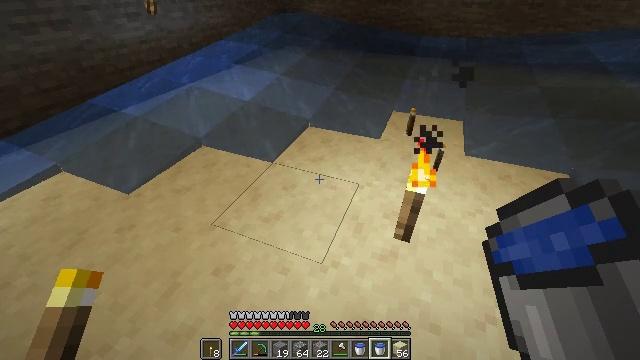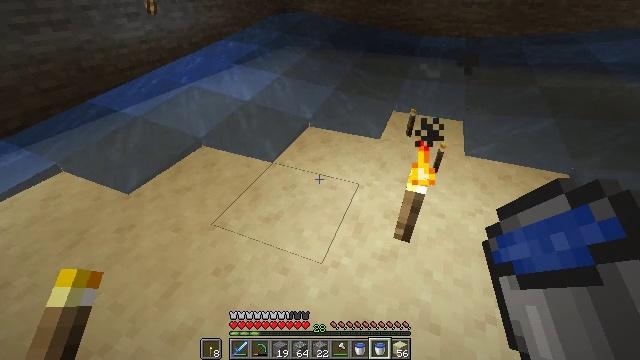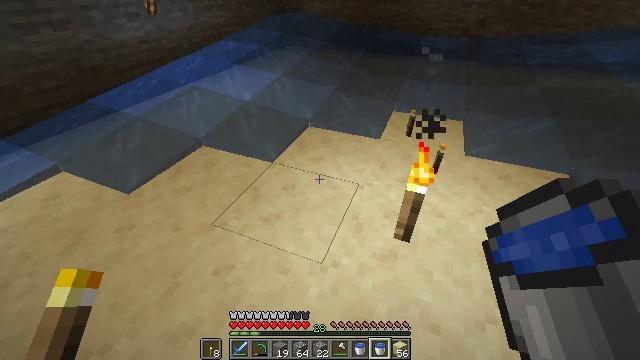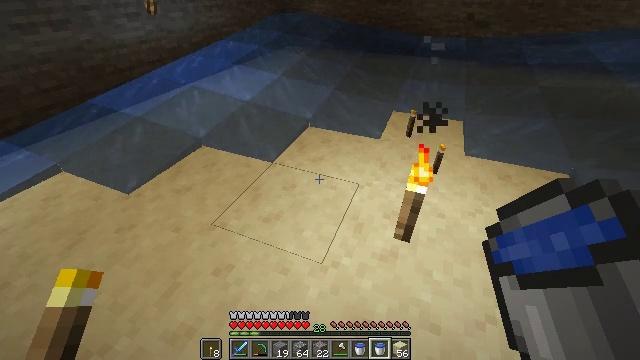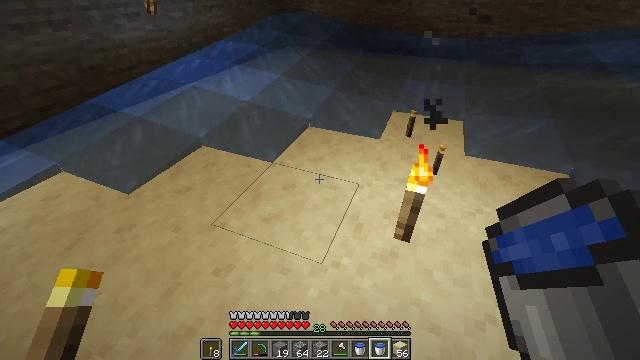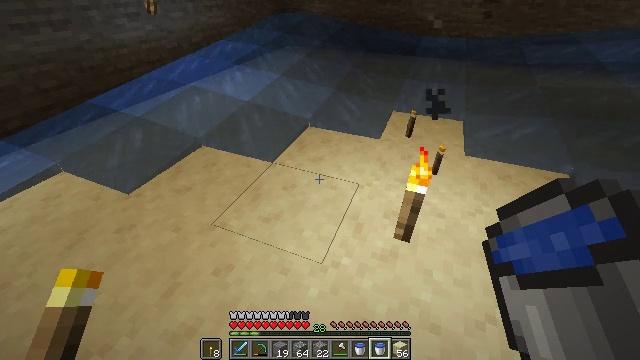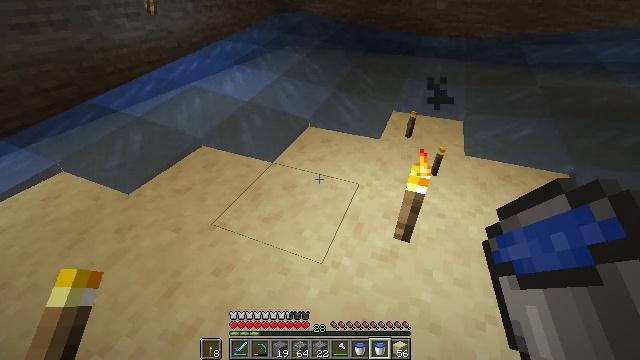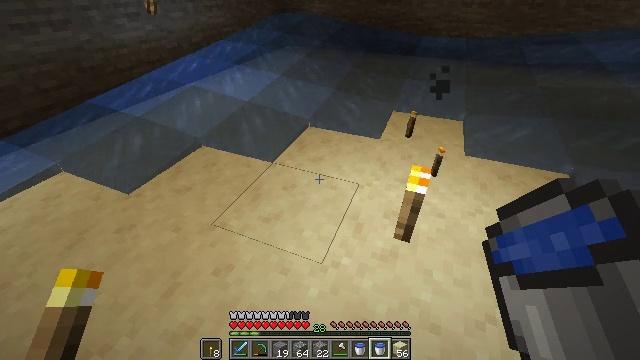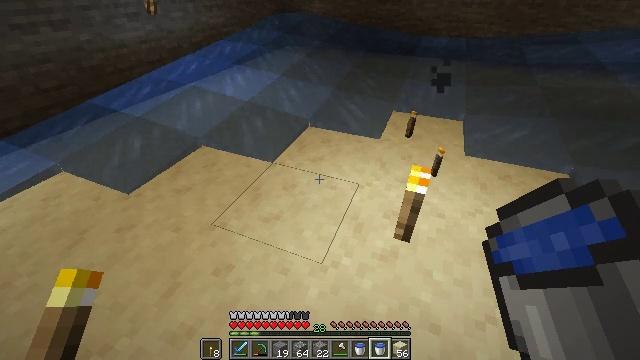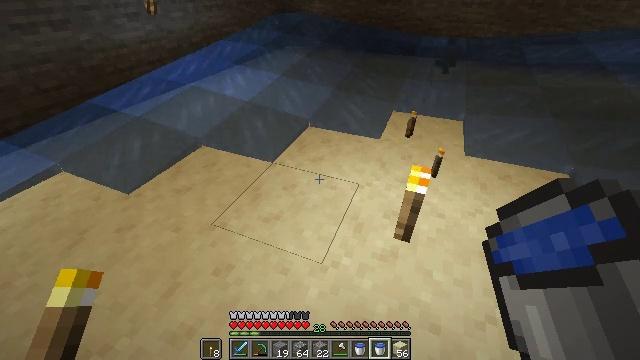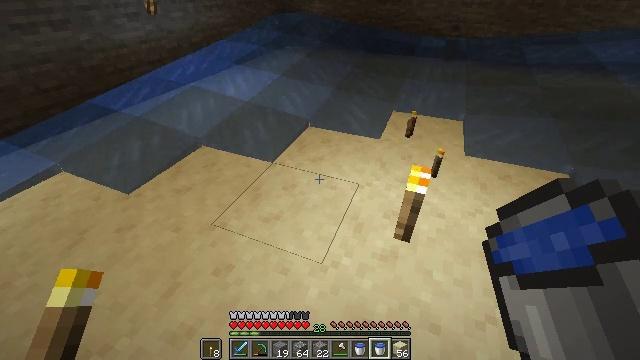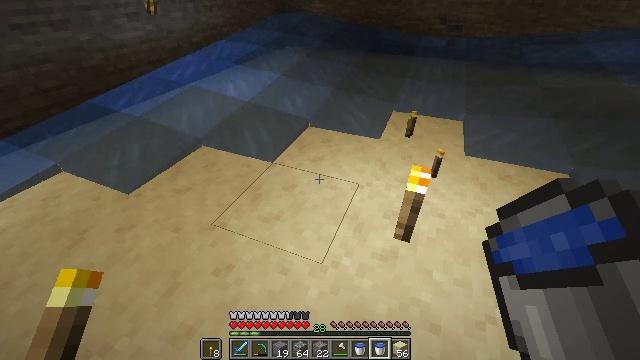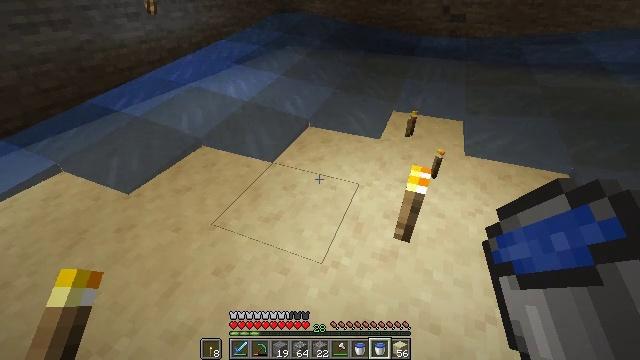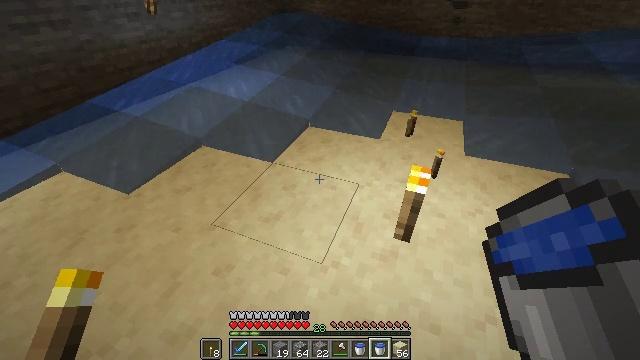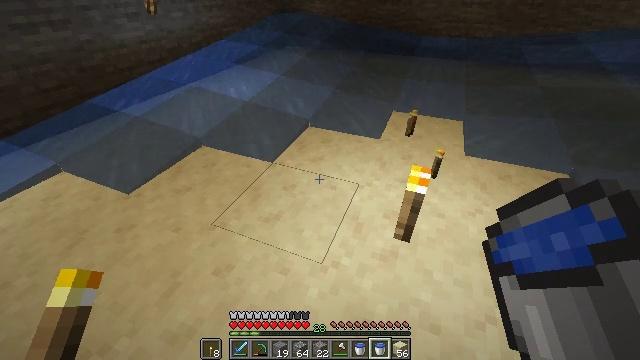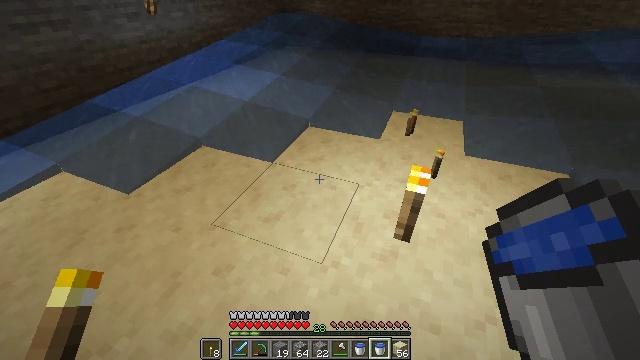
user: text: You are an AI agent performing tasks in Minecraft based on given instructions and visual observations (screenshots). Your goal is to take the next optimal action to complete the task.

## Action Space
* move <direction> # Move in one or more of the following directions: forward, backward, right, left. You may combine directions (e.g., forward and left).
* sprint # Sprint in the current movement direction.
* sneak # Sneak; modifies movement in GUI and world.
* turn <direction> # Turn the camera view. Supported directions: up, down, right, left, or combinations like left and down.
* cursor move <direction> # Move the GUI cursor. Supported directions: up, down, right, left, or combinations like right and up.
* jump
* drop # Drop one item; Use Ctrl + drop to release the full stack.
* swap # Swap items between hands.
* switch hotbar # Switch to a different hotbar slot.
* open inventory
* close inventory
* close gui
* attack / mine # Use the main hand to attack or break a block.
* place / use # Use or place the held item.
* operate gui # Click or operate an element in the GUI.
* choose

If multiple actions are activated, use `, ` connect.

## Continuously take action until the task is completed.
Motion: motion action
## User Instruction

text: Break the sandstone slab.
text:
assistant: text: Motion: no_op
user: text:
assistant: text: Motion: no_op
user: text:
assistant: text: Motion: no_op
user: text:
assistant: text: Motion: no_op
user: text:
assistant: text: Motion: no_op
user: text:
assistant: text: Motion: no_op
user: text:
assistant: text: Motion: no_op
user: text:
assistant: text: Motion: no_op
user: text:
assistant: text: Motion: no_op
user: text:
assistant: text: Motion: no_op
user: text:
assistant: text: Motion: no_op
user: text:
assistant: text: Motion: no_op
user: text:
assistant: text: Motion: no_op
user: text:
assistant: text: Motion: no_op
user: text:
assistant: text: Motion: no_op
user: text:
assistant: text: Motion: no_op
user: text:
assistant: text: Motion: no_op
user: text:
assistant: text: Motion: no_op
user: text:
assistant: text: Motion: no_op
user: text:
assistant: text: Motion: no_op
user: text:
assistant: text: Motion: no_op
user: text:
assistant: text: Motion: no_op
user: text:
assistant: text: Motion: no_op
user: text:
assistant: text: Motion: no_op
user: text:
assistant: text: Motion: no_op
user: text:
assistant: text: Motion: no_op
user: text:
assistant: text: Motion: no_op
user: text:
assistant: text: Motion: no_op
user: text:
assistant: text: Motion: no_op
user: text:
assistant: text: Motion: no_op